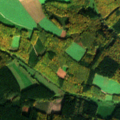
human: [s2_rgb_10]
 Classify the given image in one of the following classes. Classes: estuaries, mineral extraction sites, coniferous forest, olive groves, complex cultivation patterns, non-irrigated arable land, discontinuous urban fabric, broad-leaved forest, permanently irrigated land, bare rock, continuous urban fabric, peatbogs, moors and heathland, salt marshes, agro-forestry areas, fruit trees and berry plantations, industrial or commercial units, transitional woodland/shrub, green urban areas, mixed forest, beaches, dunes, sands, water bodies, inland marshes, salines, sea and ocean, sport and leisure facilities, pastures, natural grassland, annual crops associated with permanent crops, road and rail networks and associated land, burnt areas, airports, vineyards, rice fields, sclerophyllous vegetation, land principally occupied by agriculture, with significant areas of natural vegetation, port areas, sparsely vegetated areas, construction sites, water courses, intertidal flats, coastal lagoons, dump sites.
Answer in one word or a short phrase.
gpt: non-irrigated arable land, pastures, broad-leaved forest, coniferous forest, mixed forest